Question: No matter where I put my resources, their value isn't used:

The 'TextBlock' text should be rendered black, but it's always rendered white.
Why?
---
### Here is the source:
'''
<Page
x:Class="TemplateTest.MainPage"
xmlns="http://schemas.microsoft.com/winfx/2006/xaml/presentation"
xmlns:d="http://schemas.microsoft.com/expression/blend/2008"
xmlns:x="http://schemas.microsoft.com/winfx/2006/xaml"
xmlns:mc="http://schemas.openxmlformats.org/markup-compatibility/2006"
mc:Ignorable="d" Background="Lavender">
<Page.Resources>
<Style TargetType="TextBlock">
<Setter Property="Foreground" Value="Black" />
</Style>
</Page.Resources>
<StackPanel>
<ListView>
<ListView.HeaderTemplate>
<DataTemplate>
<TextBlock>
<Run>Test</Run>
<Run>!</Run>
</TextBlock>
</DataTemplate>
</ListView.HeaderTemplate>
<ListView.ItemTemplate>
<DataTemplate x:DataType="x:String">
<TextBlock Text="{x:Bind}"></TextBlock>
</DataTemplate>
</ListView.ItemTemplate>
<x:String>Number 1</x:String>
<x:String>Number 2</x:String>
<x:String>Number 3</x:String>
</ListView>
</StackPanel>
</Page>
'''
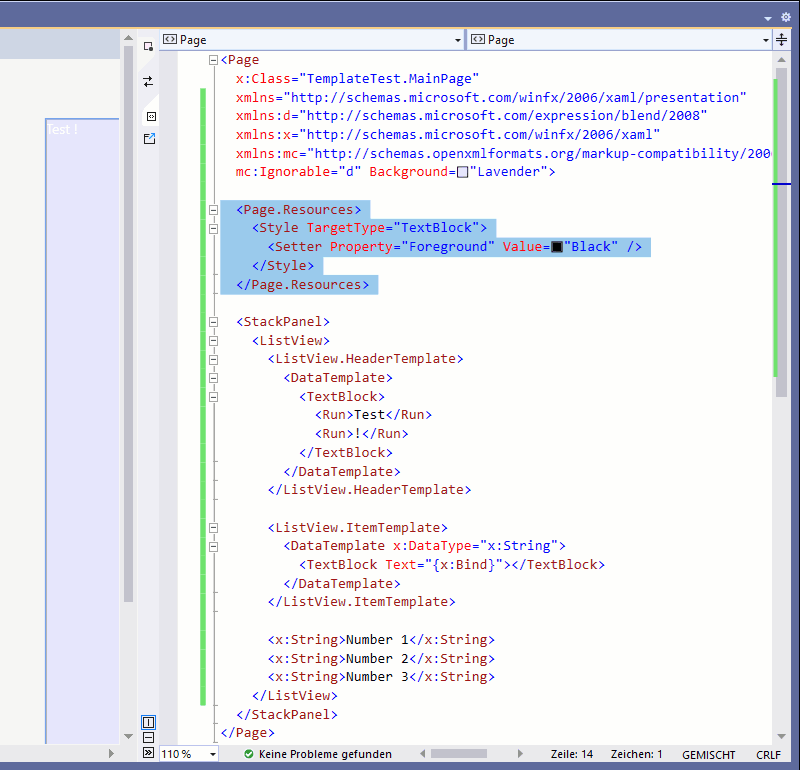
Answer: From Jim Walker @ <URL> :
> 'TextBlock' is different from most controls in that it doesn't have an editable template, so, unfortunately, it doesn't support lightweight styling. You have to use a 'Style' to set the foreground. And, as we already know, a Page- or App-level implicit style won't be applied to 'TextBlock's inside a 'DataTemplate', so you have to use a separate implicit 'Style' inside the 'DataTemplate' or a 'Style' with a key to change those 'TextBlock's . As far as I know, there isn't any way around this.